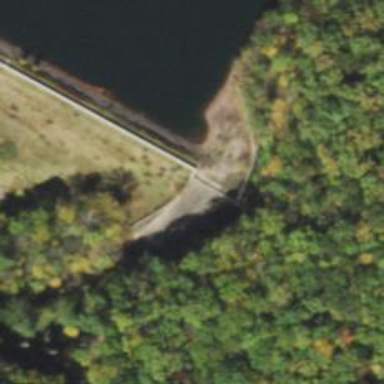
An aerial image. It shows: Dam across waterway.